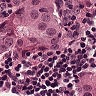
Metastatic tissue present: yes